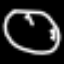
Label: clock